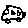
Label: car